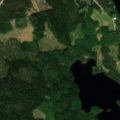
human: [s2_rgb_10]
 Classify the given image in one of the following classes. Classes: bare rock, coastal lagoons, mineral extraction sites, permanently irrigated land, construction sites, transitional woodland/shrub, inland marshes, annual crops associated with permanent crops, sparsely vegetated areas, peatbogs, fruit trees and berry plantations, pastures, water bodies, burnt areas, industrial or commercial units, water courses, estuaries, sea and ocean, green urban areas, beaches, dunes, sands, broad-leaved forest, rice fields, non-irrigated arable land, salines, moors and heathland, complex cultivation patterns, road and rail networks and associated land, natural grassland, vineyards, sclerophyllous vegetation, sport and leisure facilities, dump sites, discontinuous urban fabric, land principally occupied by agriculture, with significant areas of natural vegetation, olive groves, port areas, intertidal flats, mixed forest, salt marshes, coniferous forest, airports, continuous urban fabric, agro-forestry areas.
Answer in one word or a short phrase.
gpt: coniferous forest, mixed forest, water bodies